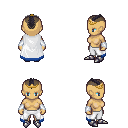
a pixel art fantasy rpg character, female body template, human, tanned skin, white trimmed cape, white pants, raven short mohawk hairstyle, gold tiara, white cloth bracers, metal boots, four views (front, back, left, right), 2x2 character sprite sheet, small pixel art, hard edges, no anti-aliasing